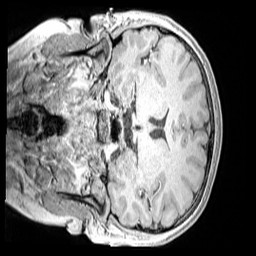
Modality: MP2RAGE
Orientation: coronal
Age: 11
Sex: male
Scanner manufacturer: siemens
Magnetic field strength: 3 T
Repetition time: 4 s
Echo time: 0.00299 s